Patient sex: M
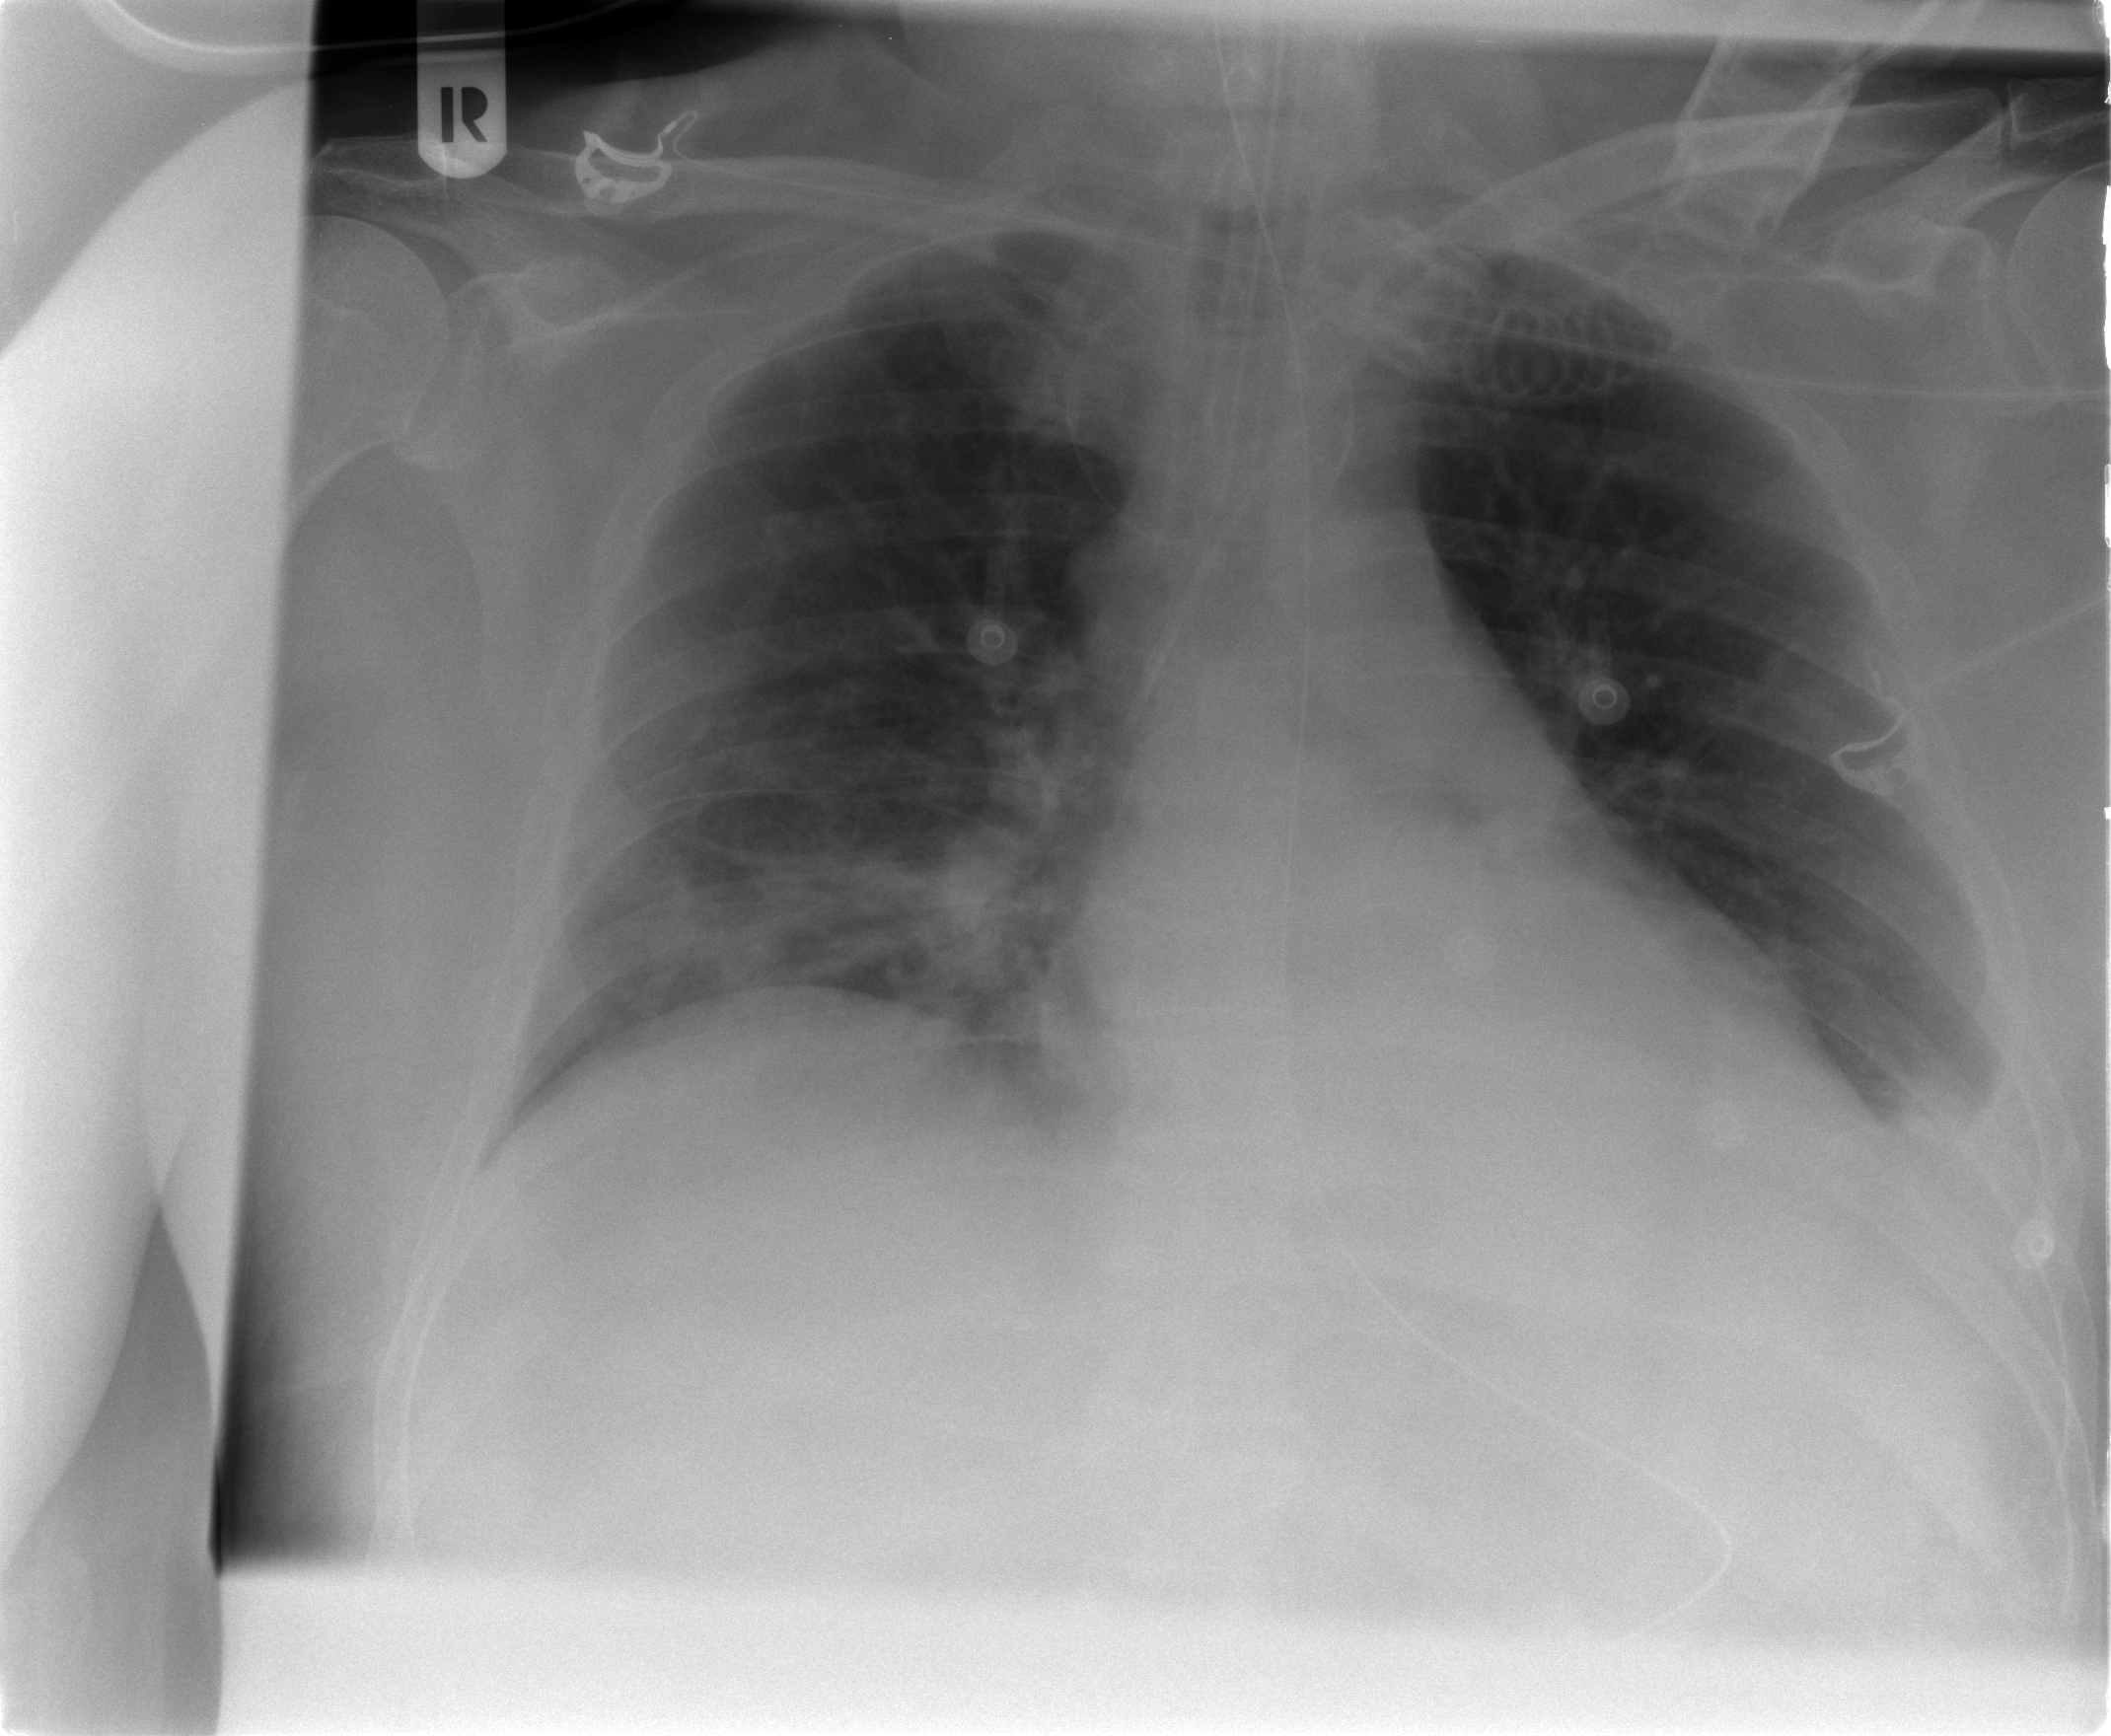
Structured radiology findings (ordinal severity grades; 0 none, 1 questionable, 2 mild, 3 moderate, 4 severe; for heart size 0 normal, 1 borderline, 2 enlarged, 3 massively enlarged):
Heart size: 1
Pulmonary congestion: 0
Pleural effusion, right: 0
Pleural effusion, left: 2
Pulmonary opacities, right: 2
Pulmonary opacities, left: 2
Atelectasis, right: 2
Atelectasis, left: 2